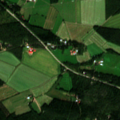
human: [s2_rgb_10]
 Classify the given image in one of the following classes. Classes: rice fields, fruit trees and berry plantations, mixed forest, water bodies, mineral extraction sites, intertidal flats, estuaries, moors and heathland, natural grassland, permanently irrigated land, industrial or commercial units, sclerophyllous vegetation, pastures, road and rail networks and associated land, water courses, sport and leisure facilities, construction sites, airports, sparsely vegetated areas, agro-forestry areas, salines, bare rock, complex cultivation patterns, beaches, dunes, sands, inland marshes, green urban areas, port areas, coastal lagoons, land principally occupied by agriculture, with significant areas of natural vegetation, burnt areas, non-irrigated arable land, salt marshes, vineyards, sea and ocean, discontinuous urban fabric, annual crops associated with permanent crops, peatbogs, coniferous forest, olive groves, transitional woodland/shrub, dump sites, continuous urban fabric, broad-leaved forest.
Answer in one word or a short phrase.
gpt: non-irrigated arable land, land principally occupied by agriculture, with significant areas of natural vegetation, coniferous forest, mixed forest